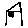
Label: house